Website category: book
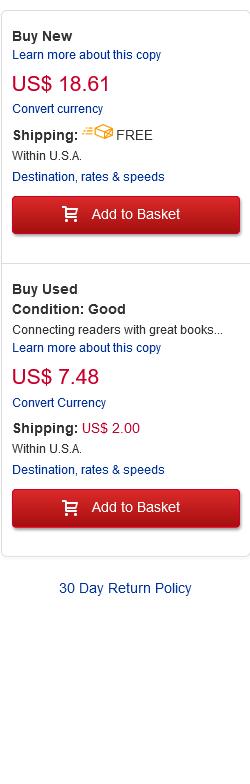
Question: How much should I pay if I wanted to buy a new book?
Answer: US$ 18.61

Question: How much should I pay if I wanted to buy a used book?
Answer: US$ 7.48

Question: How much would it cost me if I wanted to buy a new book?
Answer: US$ 18.61

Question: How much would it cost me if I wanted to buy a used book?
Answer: US$ 7.48

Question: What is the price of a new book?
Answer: US$ 18.61

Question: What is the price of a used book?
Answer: US$ 7.48

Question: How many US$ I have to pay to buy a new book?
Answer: US$ 18.61

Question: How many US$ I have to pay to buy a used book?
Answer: US$ 7.48

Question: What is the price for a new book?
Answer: US$ 18.61

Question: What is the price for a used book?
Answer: US$ 7.48

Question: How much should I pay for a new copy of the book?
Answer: US$ 18.61

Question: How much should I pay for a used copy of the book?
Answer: US$ 7.48

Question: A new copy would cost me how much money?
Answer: US$ 18.61

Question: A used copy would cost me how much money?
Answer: US$ 7.48

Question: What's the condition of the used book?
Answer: Good

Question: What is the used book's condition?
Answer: Good

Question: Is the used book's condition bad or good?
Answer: Good

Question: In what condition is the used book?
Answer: Good

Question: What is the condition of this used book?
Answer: Good

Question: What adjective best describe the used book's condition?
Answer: Good

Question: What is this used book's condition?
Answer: Good

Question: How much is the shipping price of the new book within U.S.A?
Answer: FREE

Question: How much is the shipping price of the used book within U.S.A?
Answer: US$ 2.00

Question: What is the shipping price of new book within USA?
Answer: FREE

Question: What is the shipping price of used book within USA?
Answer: US$ 2.00

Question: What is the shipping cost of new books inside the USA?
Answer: FREE

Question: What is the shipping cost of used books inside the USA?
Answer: US$ 2.00

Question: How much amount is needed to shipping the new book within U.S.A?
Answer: FREE

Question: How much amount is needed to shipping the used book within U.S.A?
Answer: US$ 2.00

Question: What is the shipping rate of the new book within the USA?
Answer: FREE

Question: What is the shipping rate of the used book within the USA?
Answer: US$ 2.00

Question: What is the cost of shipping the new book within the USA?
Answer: FREE

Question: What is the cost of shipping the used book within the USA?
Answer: US$ 2.00

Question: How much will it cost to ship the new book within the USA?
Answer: FREE

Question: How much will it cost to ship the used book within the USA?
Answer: US$ 2.00